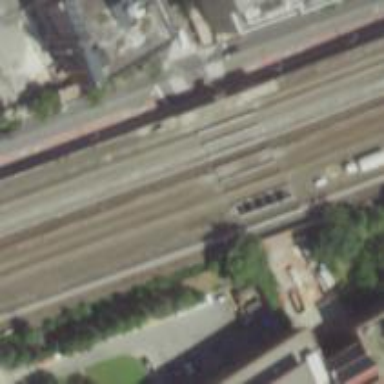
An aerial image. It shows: Electrified rail yard in service.